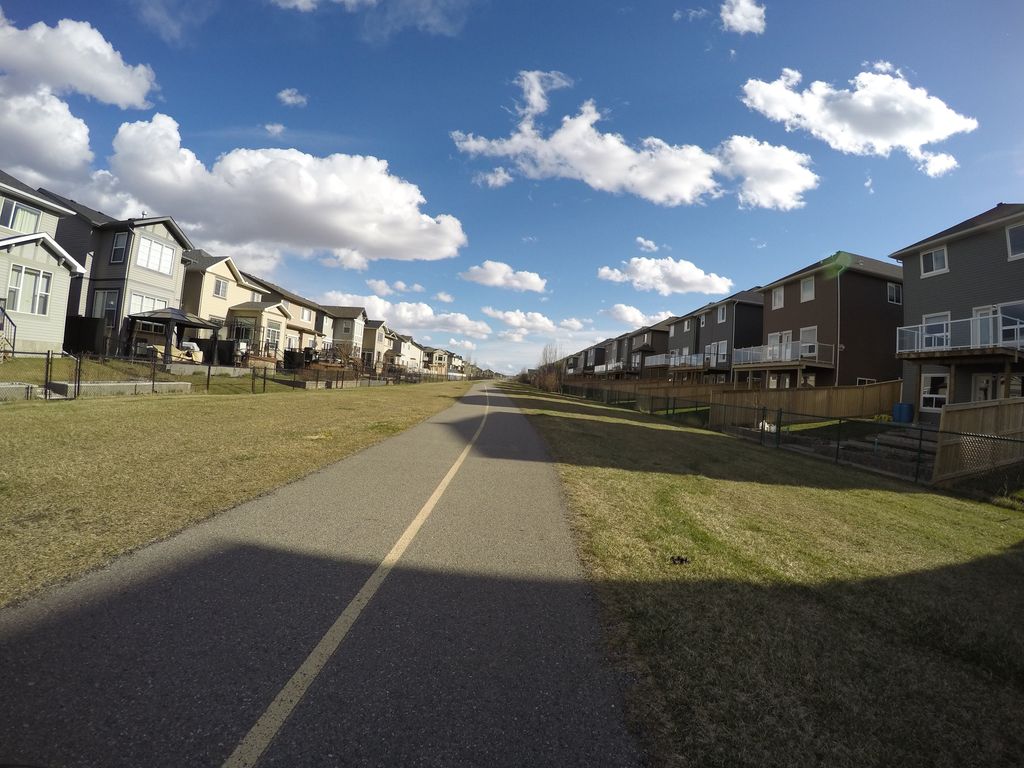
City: calgary